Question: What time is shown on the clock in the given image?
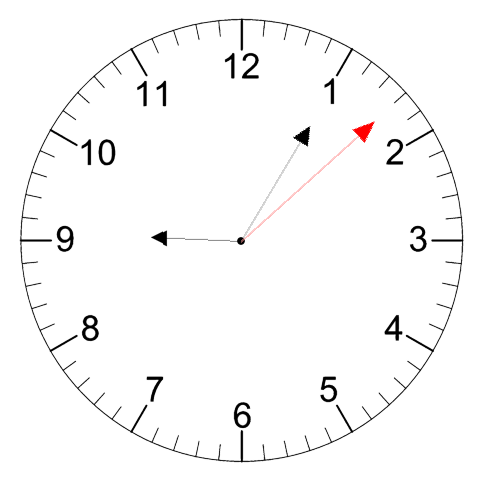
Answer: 09:05:08